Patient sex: F
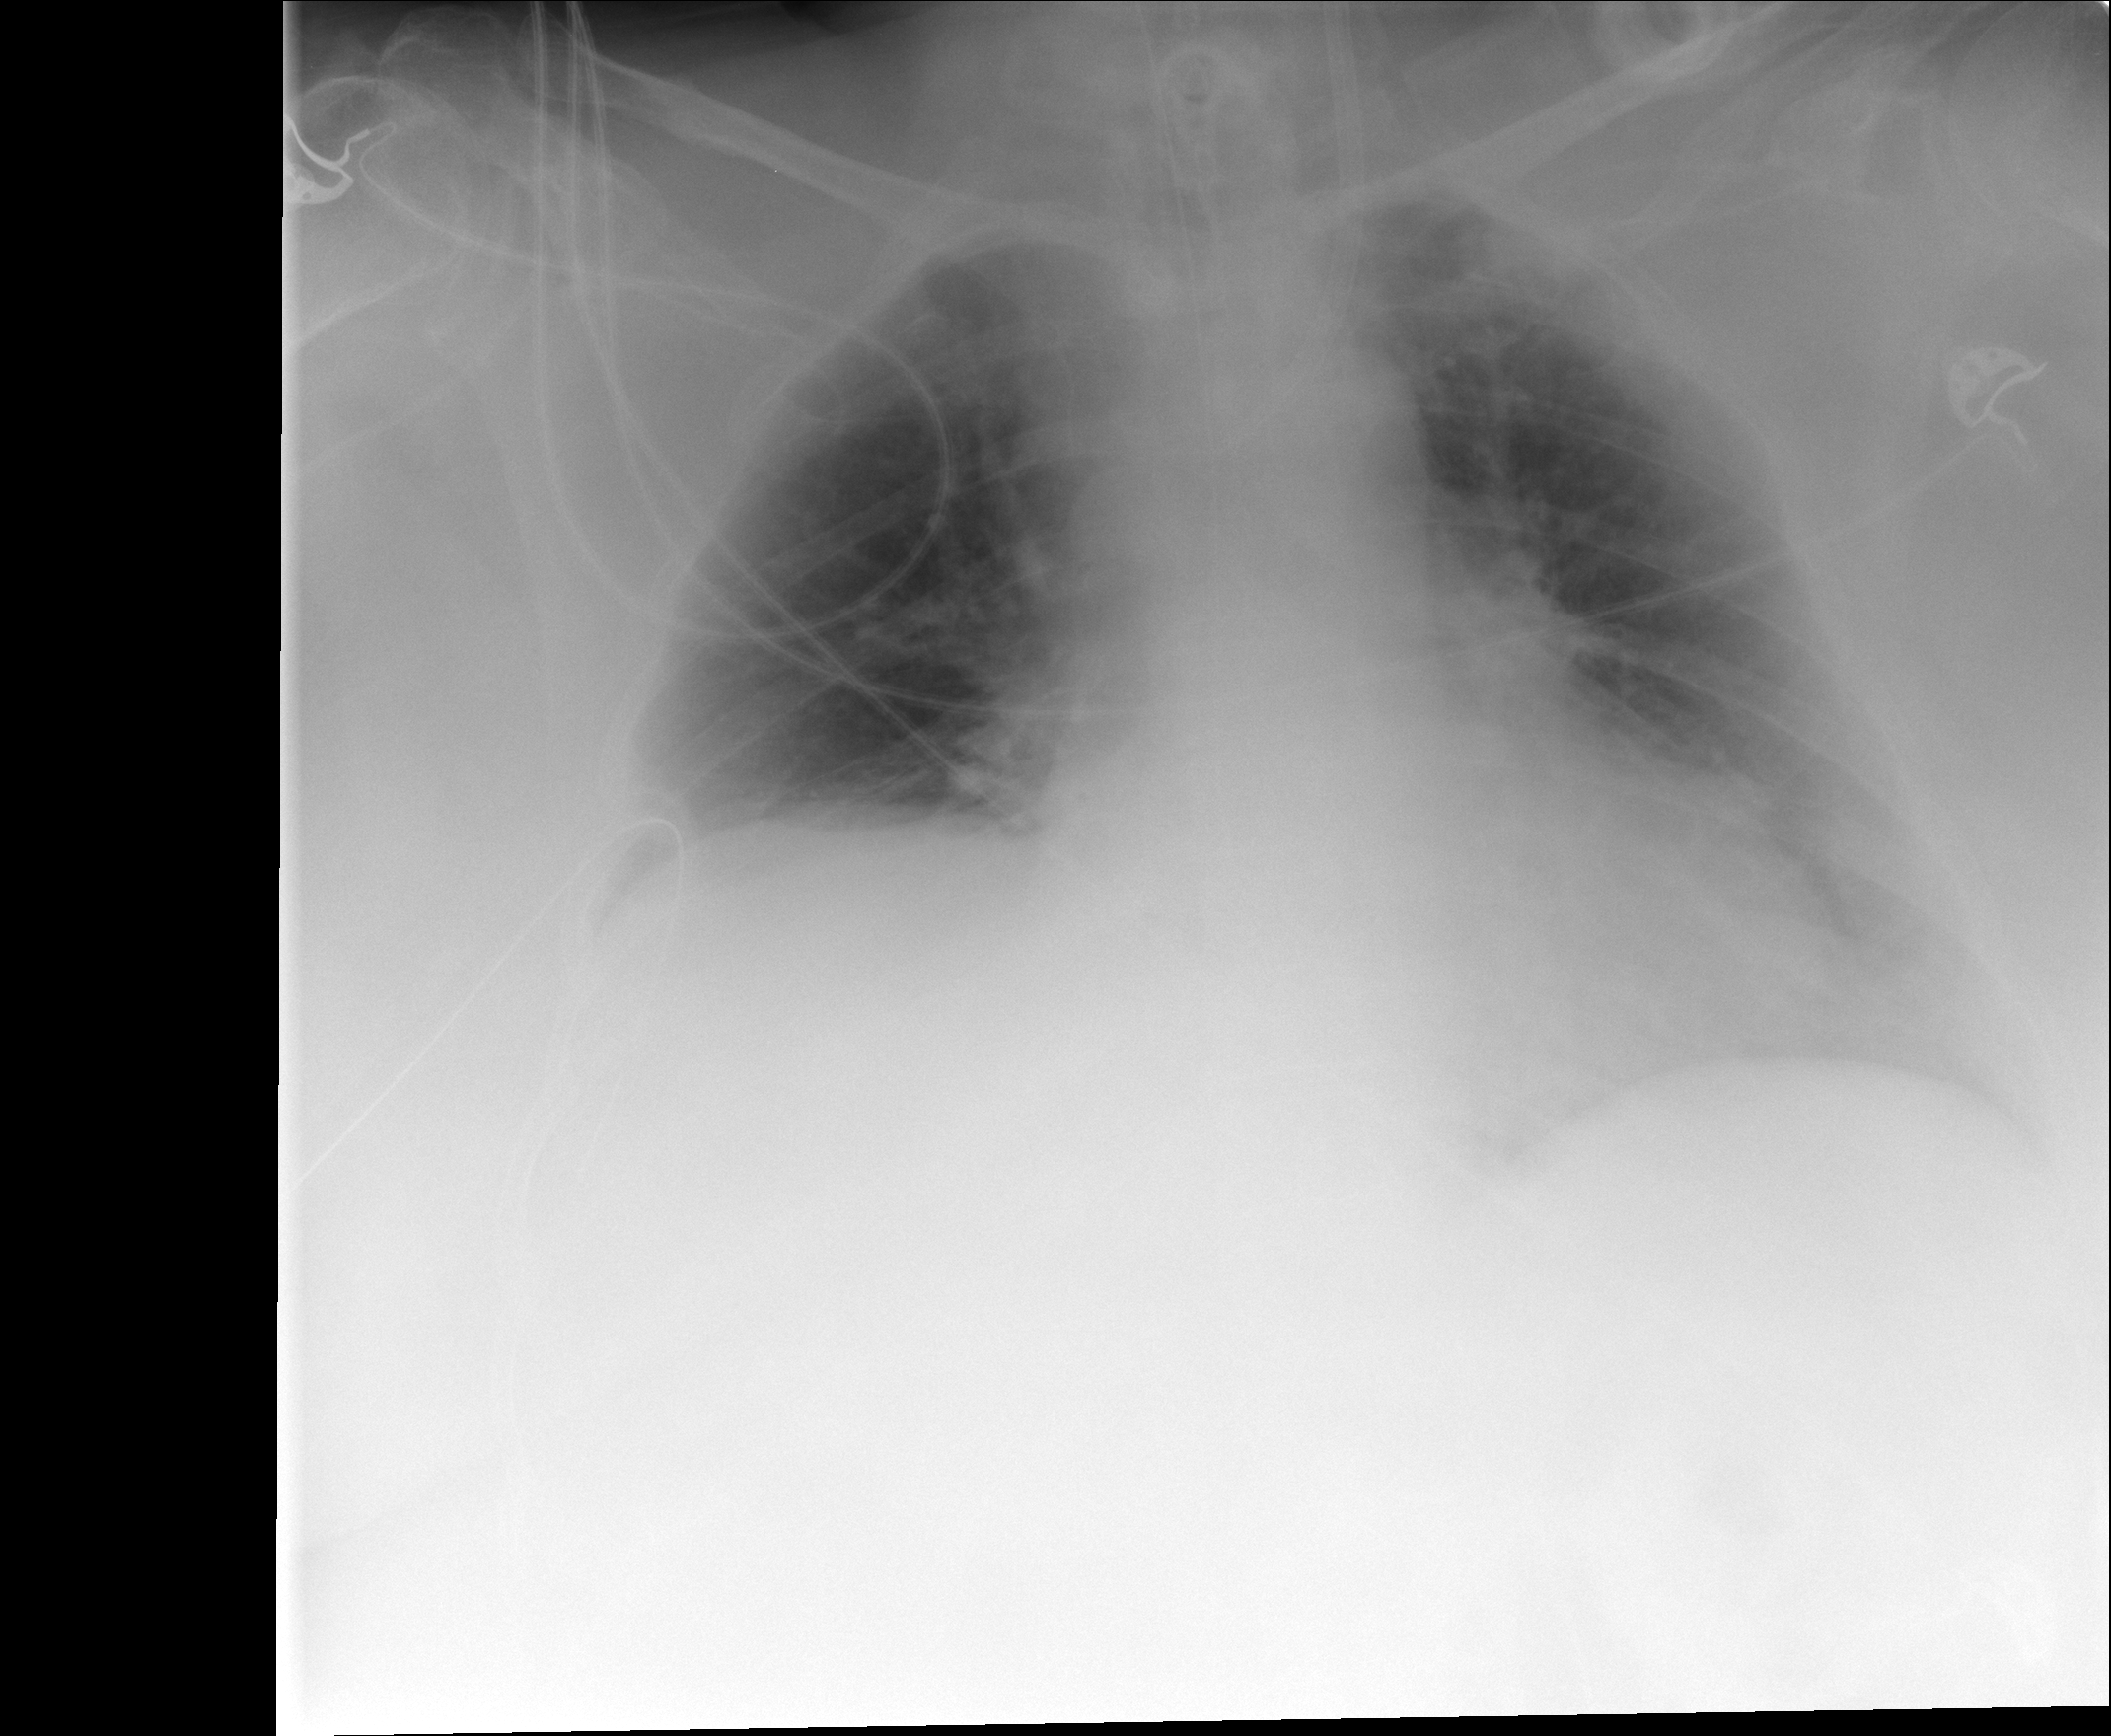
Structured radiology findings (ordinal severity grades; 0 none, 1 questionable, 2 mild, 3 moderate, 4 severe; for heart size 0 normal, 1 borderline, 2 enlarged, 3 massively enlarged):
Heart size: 1
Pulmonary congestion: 0
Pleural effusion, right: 0
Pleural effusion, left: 2
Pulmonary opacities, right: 0
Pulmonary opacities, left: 0
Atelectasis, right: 1
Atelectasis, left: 2